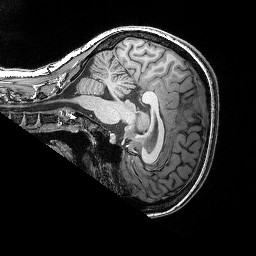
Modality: T1w
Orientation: sagittal
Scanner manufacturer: siemens
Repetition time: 2.25 s
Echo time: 0.00418 s